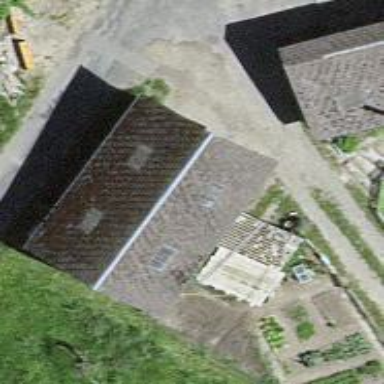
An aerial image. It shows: Shed.